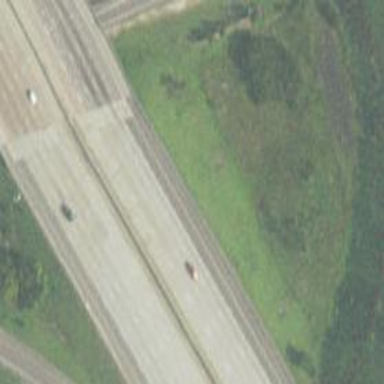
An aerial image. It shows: Motorway junction.